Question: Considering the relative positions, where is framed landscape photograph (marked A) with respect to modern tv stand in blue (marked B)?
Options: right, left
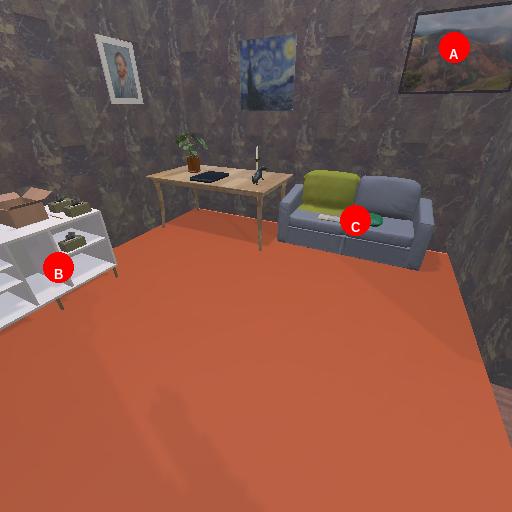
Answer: right